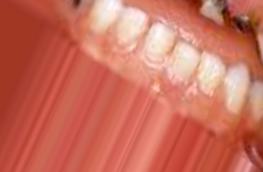
Condition: Caries